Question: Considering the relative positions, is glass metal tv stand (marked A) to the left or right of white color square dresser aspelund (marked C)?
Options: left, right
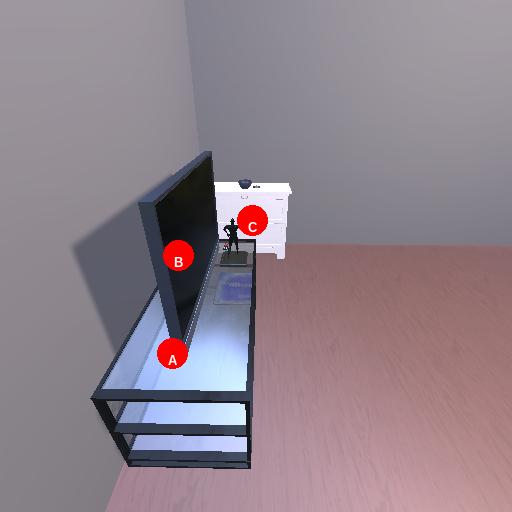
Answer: left